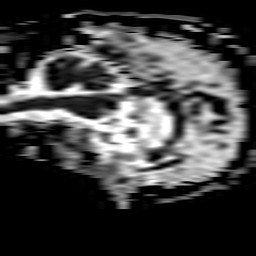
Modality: ADC
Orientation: sagittal
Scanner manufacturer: philips
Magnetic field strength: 3 T
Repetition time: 3.593 s
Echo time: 0.076 s